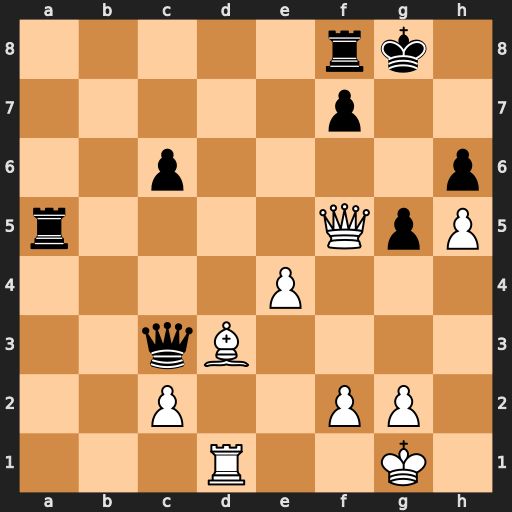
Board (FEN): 5rk1/5p2/2p4p/r4QpP/4P3/2qB4/2P2PP1/3R2K1
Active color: w
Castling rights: -
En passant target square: -
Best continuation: e5 Rd8 Qh7+ Kf8 Qxh6+